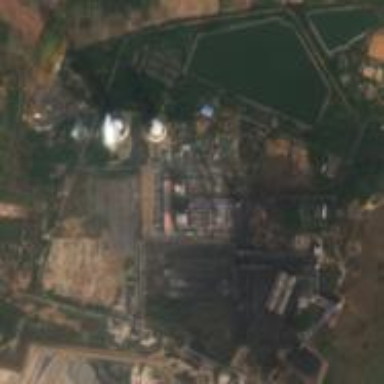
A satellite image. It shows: Industrial area with coal power plant.